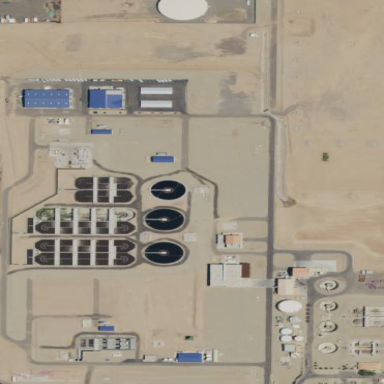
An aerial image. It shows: View of wastewater plant.